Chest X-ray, AP view. Patient: 57 years old, sex F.
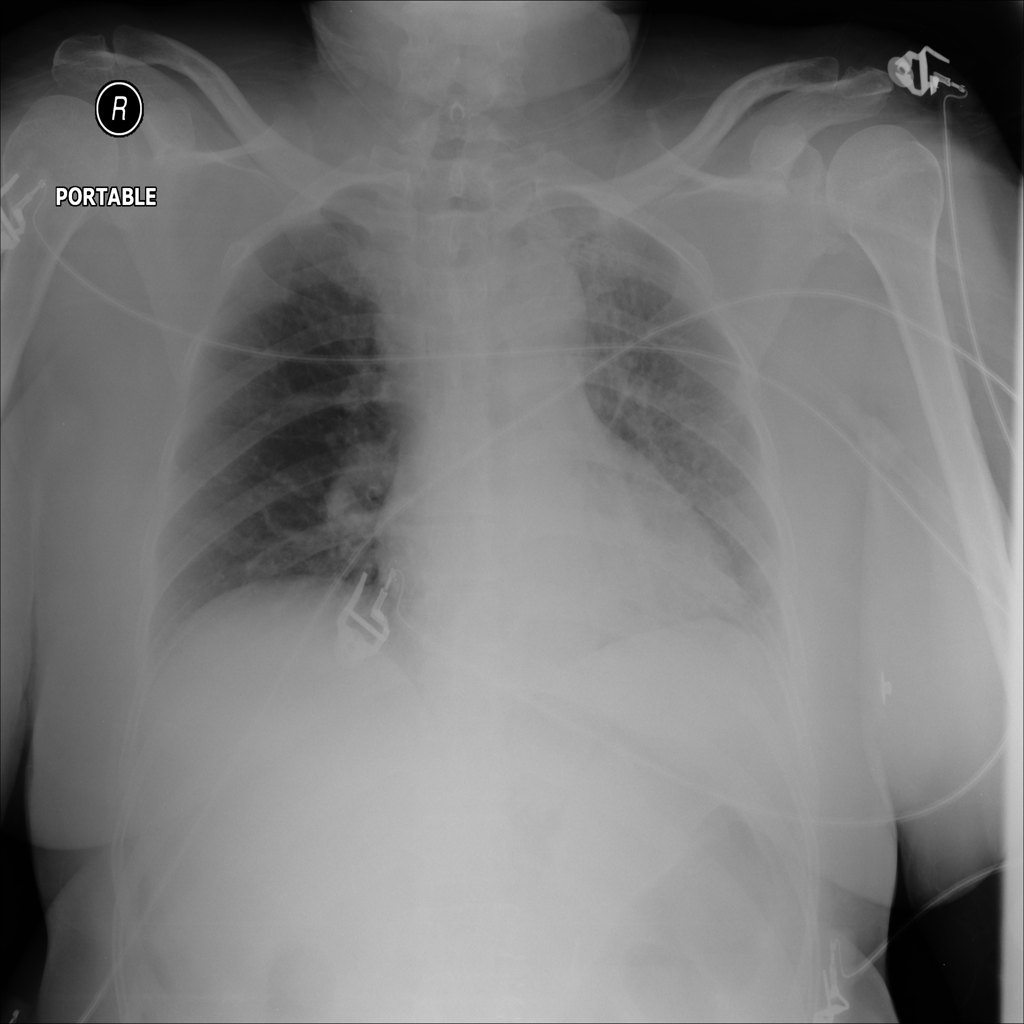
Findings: No Finding